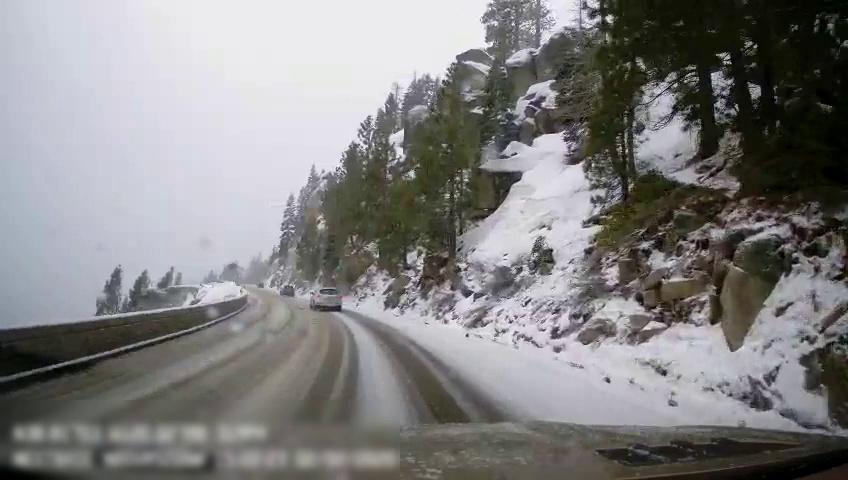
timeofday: Day
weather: Snowy
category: Drivable Space
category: Vehicles | SUV
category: Vehicles | Car